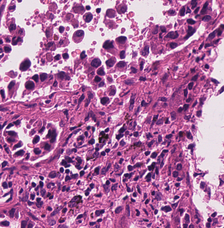
Tumor epithelial tissue: yes
Tumor-associated stroma tissue: yes
Normal tissue: no